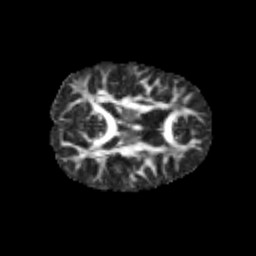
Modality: FA
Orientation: axial
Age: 9
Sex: female
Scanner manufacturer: siemens
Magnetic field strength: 3 T
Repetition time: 3.8 s
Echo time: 0.07 s